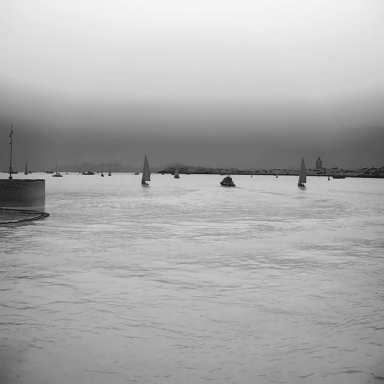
There is a canoe in the infrared image.